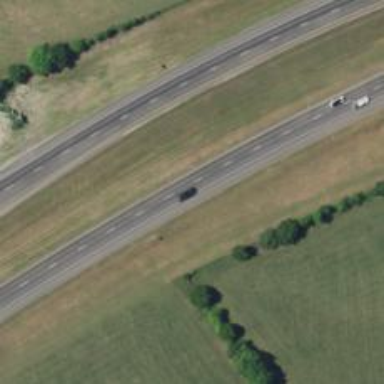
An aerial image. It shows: This image shows trunk highway that functions as expressway.